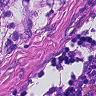
Metastatic tissue present: yes